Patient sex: M
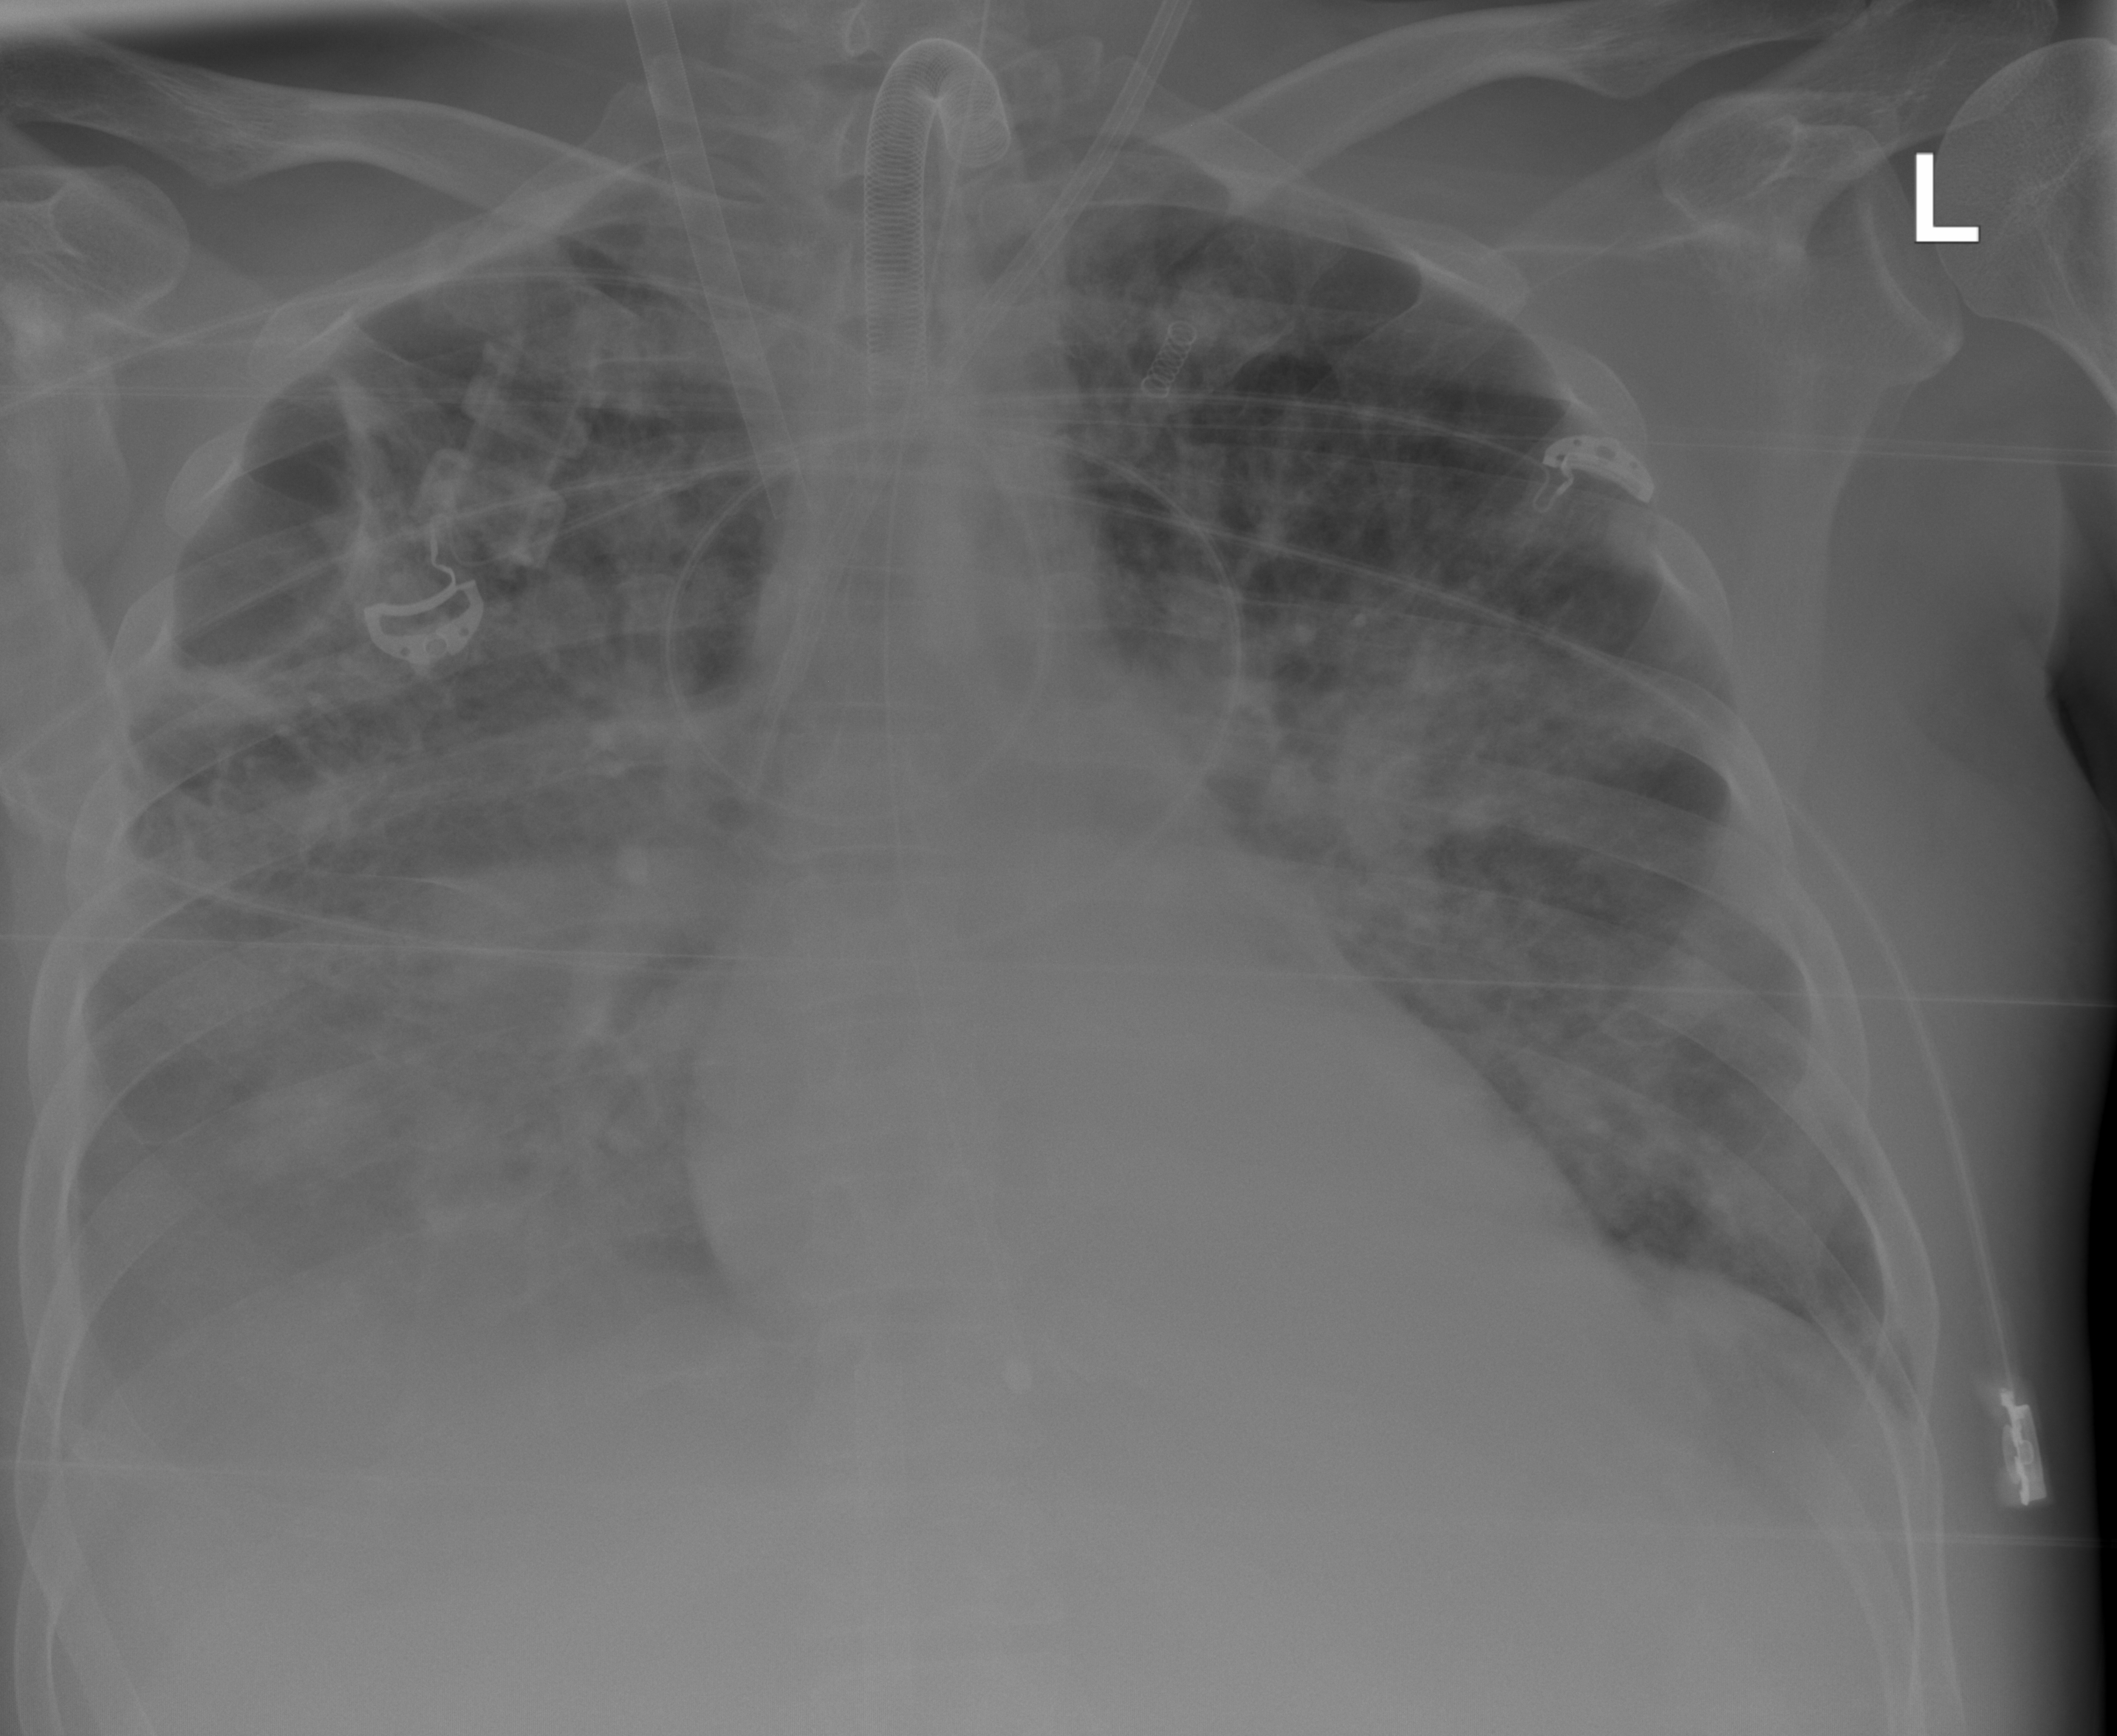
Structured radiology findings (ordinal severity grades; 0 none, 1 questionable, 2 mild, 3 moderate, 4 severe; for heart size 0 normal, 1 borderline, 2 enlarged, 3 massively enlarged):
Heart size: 2
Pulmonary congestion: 3
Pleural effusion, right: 2
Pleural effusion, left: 2
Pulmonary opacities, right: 3
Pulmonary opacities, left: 3
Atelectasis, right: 3
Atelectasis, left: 2